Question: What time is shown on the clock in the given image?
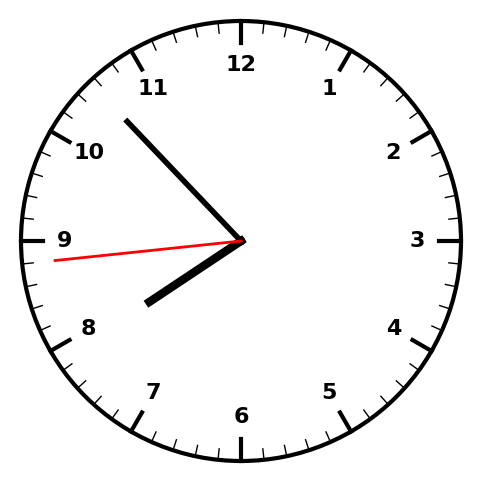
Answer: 07:52:44